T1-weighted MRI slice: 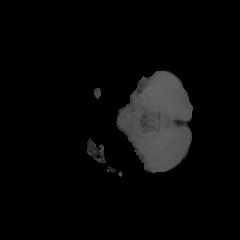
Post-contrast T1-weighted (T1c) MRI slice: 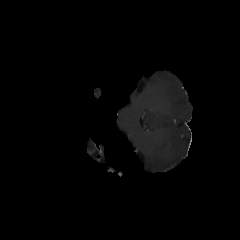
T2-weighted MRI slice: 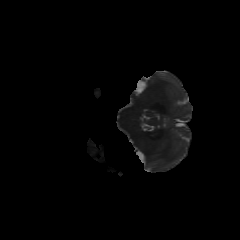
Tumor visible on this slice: yes